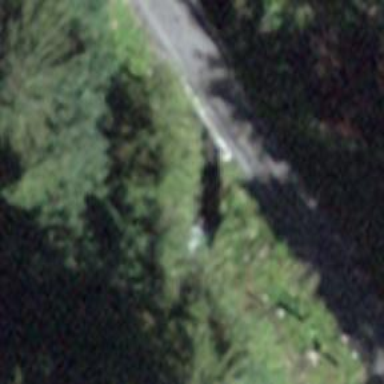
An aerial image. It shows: Unclassified road with bridge.